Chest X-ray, AP view. Patient: 26 years old, sex M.
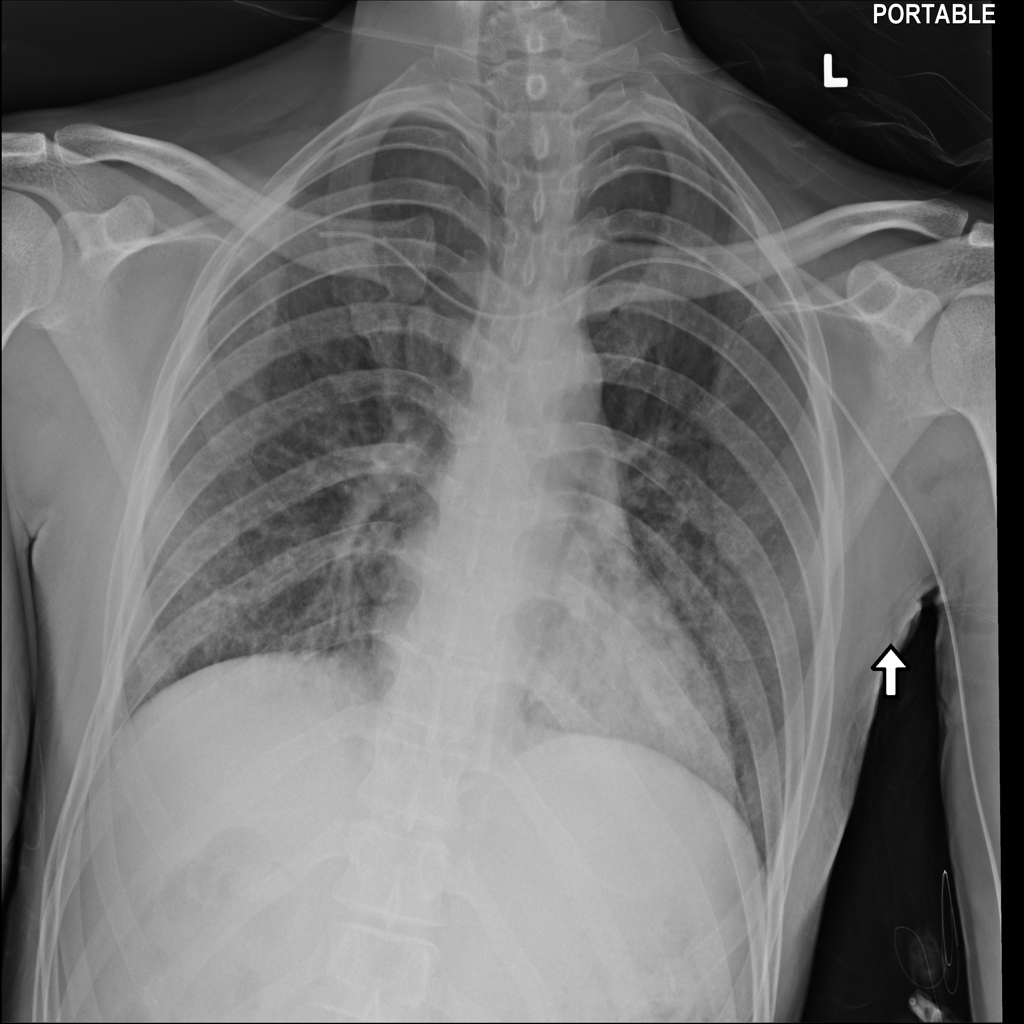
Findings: Infiltration